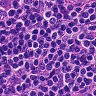
Metastatic tissue present: no